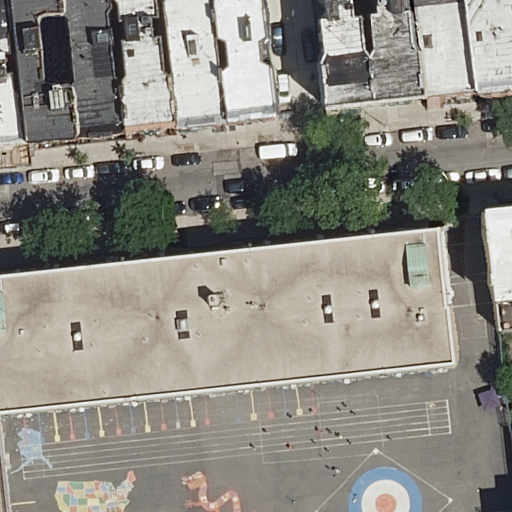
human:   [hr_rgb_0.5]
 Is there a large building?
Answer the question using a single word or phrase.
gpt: yes

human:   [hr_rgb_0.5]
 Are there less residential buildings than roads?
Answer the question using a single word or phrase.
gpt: no

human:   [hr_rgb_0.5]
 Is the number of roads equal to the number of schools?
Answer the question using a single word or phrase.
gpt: no

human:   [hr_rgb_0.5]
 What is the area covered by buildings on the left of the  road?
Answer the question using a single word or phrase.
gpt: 1269m2

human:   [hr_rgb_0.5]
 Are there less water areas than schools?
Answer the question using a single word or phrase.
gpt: yes

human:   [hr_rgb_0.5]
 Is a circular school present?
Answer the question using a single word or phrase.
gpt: no

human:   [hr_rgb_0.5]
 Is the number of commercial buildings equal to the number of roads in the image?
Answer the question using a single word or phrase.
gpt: no

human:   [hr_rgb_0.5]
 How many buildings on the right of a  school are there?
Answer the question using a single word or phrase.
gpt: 12

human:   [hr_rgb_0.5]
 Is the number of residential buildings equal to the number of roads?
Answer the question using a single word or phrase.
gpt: no

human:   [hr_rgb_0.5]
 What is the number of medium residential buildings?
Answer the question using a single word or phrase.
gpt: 6

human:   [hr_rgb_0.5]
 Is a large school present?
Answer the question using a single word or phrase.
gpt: yes

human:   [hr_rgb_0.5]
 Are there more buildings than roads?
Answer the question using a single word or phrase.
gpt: yes

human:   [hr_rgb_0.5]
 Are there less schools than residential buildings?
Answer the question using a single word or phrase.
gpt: yes

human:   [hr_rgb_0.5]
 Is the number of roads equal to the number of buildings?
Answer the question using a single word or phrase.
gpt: no

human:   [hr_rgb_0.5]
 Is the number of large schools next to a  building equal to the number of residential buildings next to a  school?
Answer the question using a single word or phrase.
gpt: no

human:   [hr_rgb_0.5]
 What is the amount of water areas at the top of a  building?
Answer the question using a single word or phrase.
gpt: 0

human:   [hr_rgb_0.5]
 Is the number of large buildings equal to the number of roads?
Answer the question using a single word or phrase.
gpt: yes

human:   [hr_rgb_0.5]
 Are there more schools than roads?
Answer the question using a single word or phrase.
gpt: yes

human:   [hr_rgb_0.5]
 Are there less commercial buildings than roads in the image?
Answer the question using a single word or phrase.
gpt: yes

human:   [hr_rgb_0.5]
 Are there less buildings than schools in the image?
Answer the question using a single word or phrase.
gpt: no

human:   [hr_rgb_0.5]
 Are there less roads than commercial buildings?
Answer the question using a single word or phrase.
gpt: no

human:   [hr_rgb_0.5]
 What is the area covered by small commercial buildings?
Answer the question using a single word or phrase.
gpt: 0m2

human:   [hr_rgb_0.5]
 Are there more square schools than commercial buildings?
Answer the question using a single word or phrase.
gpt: no

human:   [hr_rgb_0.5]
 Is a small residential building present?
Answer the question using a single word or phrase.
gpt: yes

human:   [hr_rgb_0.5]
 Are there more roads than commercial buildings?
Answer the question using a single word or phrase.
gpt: yes

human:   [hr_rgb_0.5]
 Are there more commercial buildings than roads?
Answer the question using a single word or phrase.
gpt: no

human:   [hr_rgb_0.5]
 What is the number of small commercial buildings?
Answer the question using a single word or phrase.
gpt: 0

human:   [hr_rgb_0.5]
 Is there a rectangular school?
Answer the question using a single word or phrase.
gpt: yes

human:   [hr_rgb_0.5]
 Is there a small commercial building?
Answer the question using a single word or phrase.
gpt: no

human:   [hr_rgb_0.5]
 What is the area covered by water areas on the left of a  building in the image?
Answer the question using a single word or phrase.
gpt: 0m2

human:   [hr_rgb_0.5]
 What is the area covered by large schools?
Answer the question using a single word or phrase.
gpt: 2583m2

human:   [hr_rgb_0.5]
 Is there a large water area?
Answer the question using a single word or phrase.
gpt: no

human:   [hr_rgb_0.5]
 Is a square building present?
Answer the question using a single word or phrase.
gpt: no

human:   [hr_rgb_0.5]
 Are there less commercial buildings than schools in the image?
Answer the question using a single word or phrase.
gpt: yes

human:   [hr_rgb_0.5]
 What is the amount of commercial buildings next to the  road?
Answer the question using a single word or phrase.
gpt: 0

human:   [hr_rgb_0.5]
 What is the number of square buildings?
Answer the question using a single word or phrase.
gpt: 0